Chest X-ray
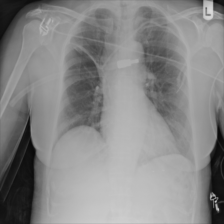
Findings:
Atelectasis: negative
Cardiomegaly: negative
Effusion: negative
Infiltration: negative
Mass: negative
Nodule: negative
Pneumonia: negative
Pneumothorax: negative
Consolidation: negative
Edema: negative
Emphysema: negative
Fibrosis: negative
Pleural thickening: negative
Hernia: negative